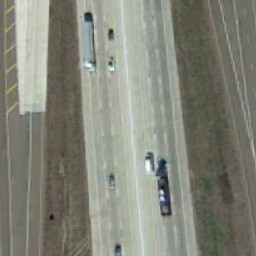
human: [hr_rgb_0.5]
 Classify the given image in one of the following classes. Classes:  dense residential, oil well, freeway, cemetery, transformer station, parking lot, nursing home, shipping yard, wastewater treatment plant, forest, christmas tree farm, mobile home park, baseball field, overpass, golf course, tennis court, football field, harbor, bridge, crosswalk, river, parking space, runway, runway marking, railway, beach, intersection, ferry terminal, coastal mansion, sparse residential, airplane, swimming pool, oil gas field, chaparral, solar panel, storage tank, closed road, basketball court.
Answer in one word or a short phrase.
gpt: freeway